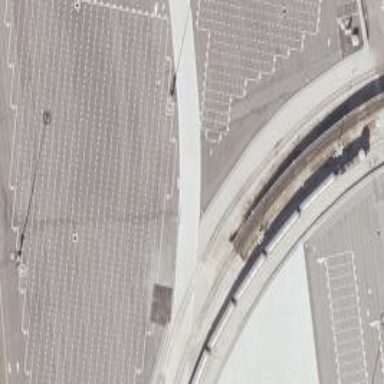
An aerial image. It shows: Railway spur service.